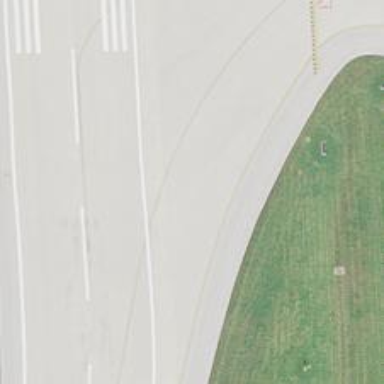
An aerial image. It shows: View of taxiway at the airport.